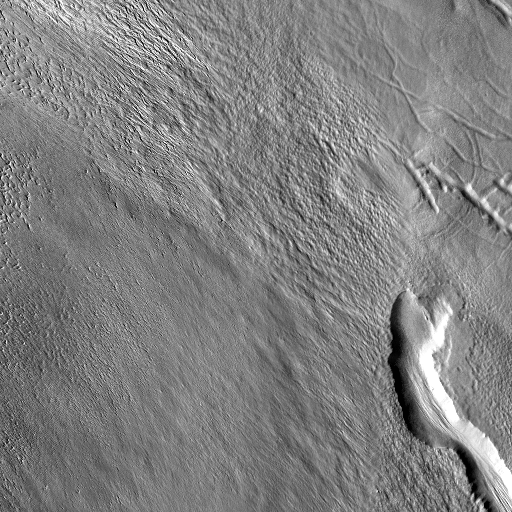
Crater classes present: Background, Other